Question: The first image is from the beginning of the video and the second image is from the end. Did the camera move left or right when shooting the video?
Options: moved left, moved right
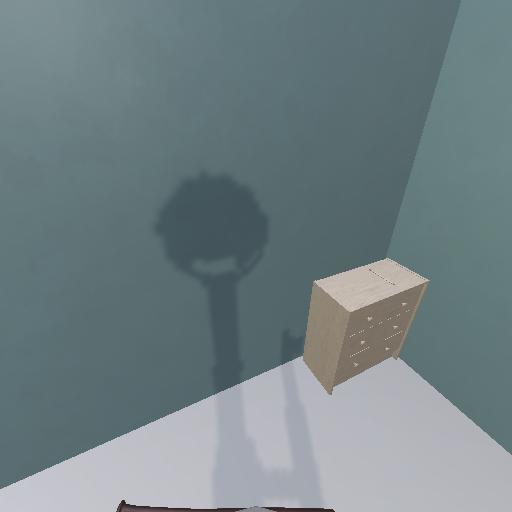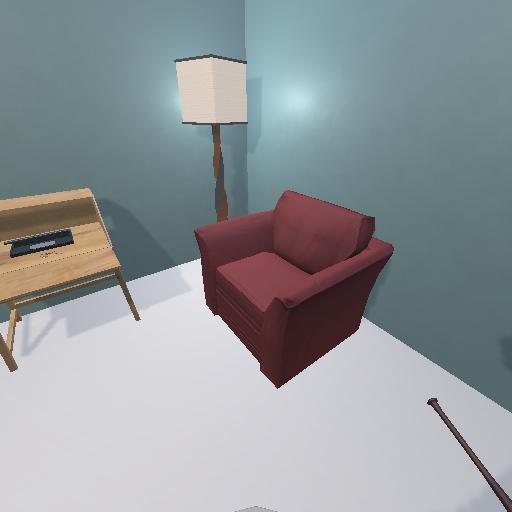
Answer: moved left